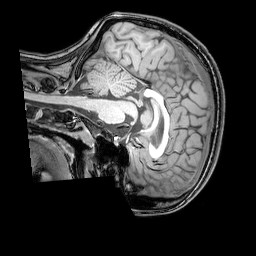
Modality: T1w
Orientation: sagittal
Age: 25
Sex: female
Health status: healthy
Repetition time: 0.081 s
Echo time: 0.037 s